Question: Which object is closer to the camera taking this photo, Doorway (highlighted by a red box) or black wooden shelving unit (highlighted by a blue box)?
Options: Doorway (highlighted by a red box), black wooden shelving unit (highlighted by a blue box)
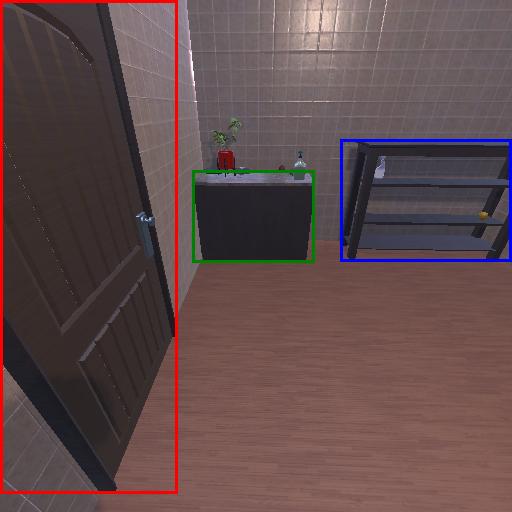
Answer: Doorway (highlighted by a red box)